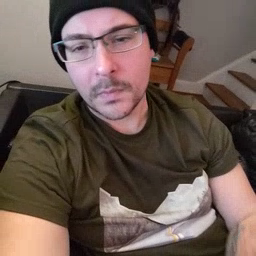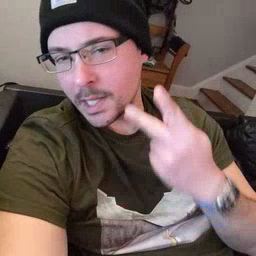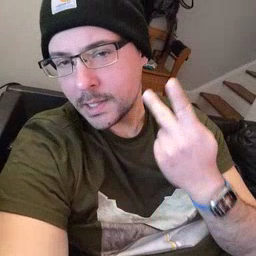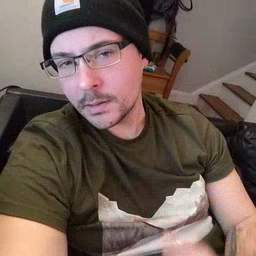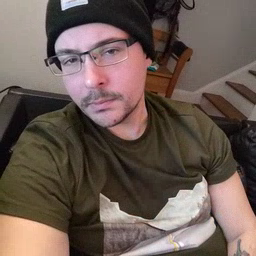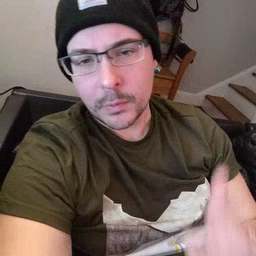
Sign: kitty